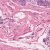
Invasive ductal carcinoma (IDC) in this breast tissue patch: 0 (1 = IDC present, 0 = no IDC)